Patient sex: M
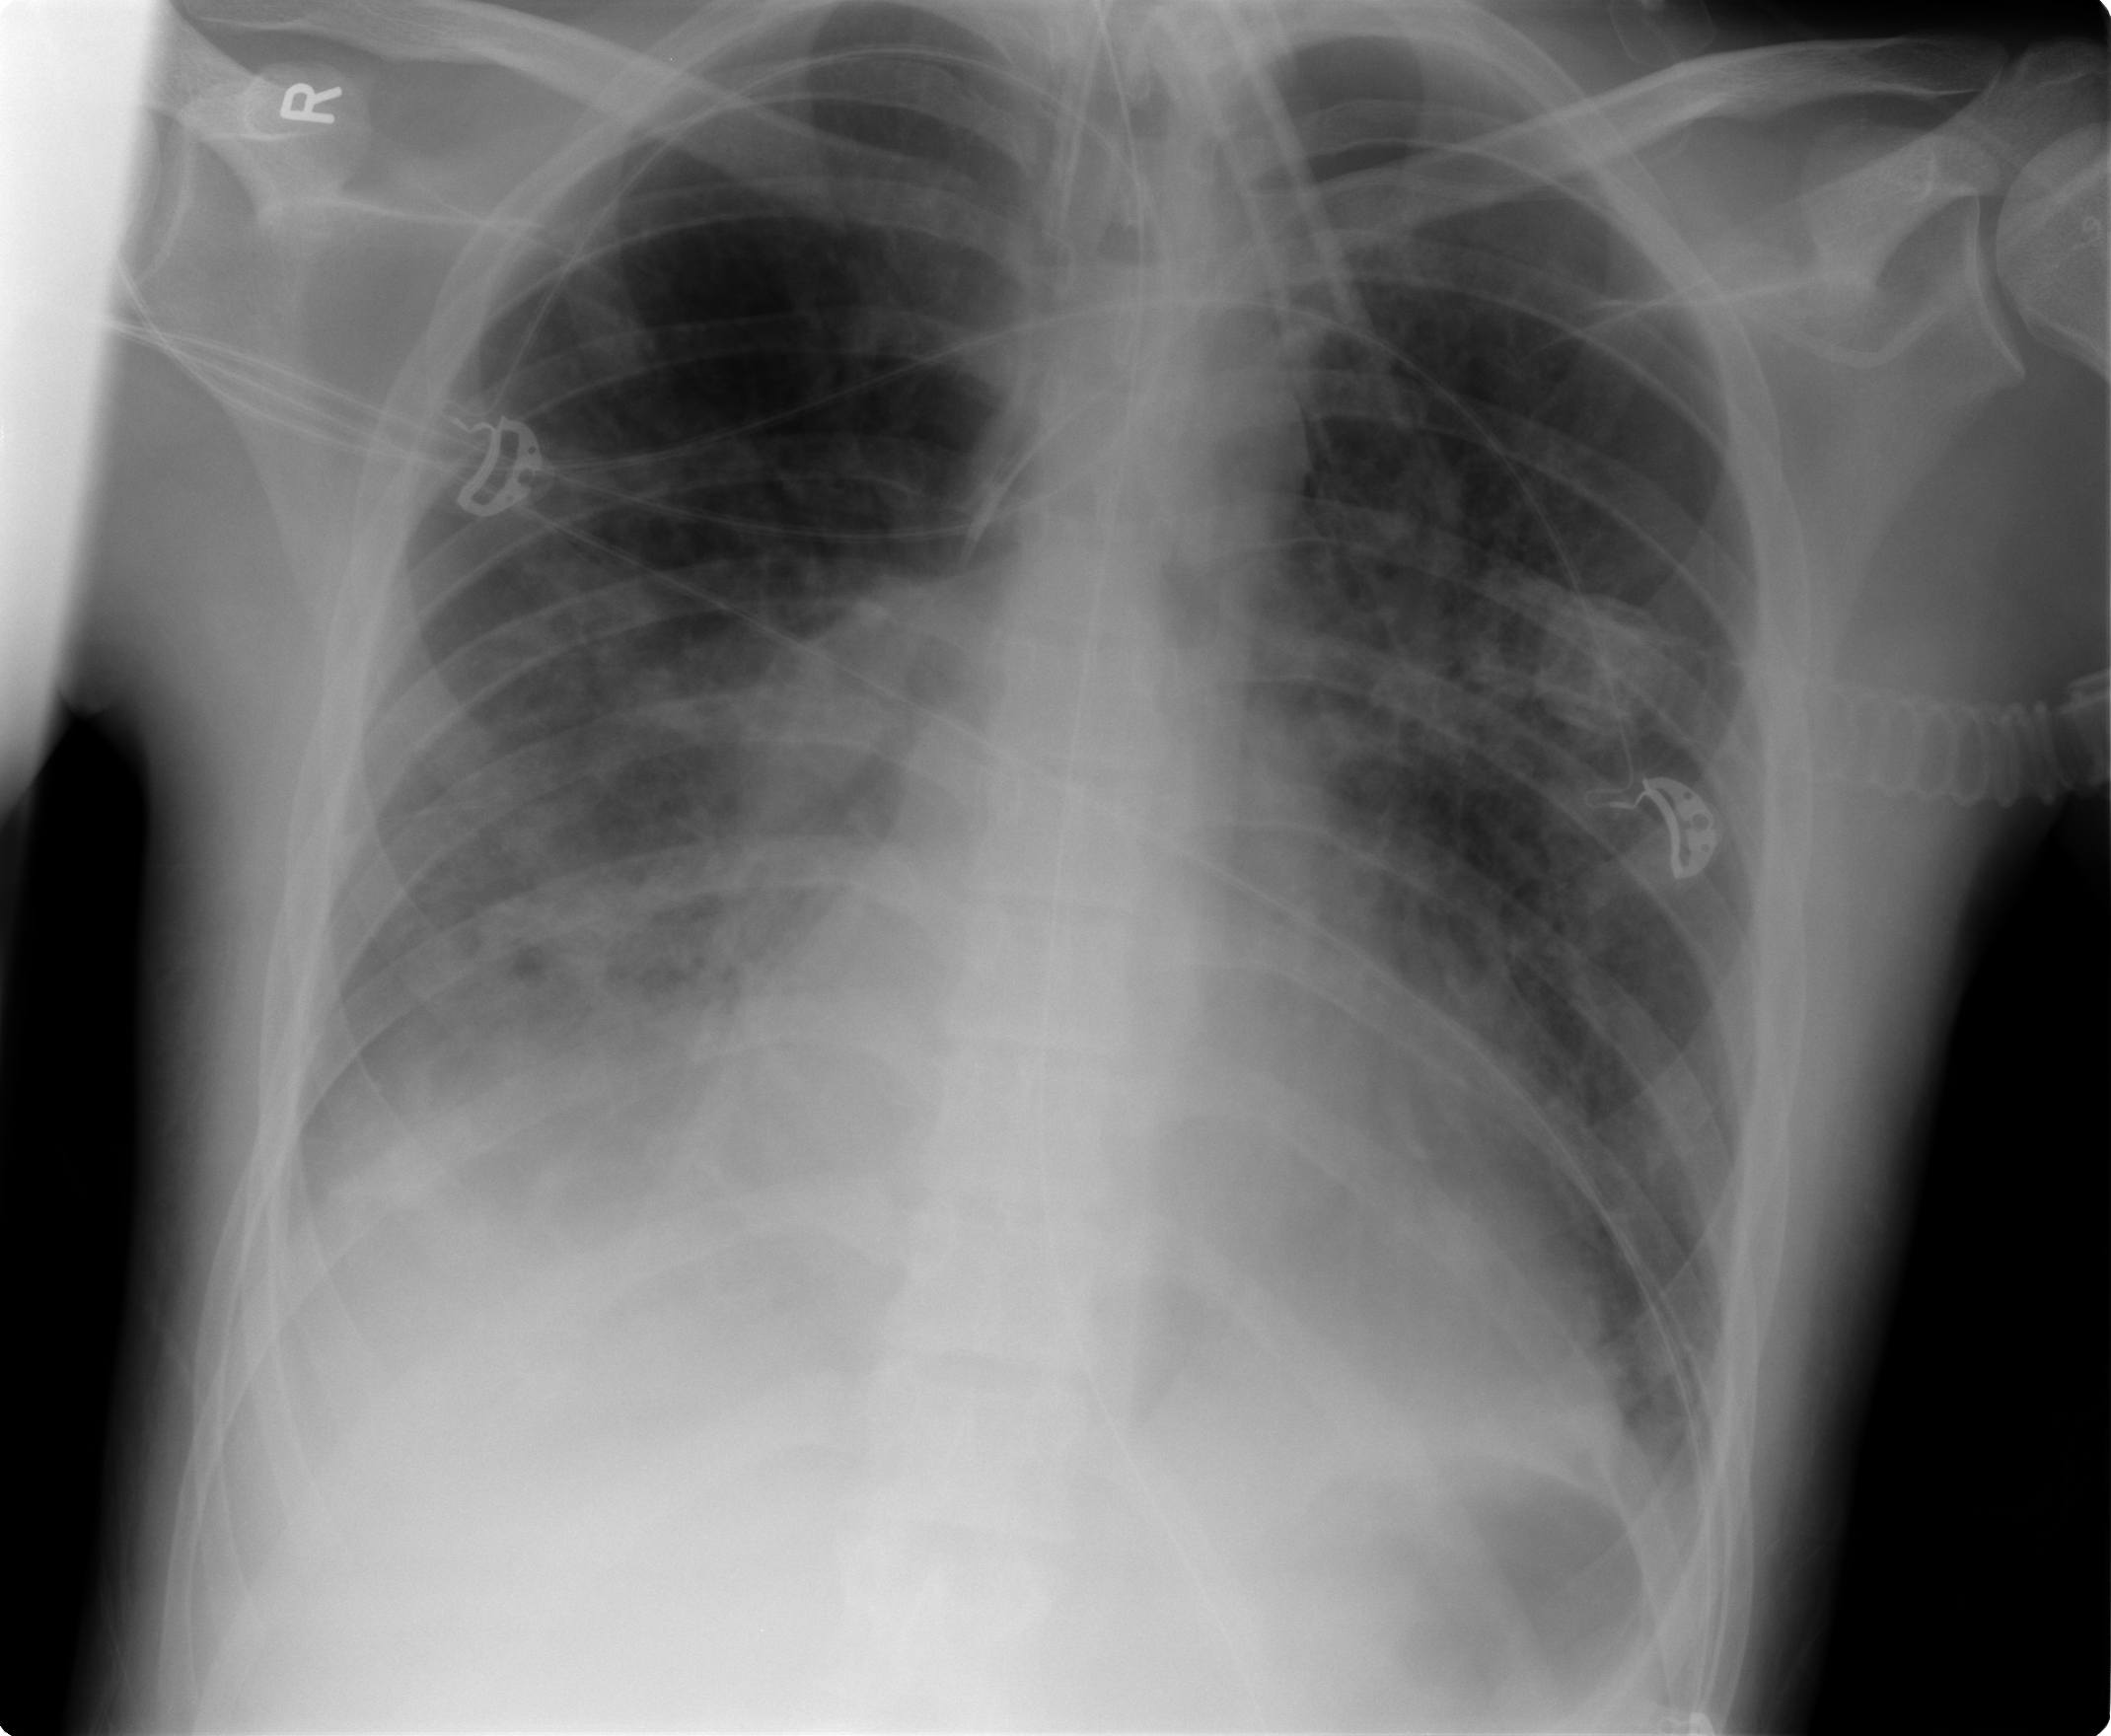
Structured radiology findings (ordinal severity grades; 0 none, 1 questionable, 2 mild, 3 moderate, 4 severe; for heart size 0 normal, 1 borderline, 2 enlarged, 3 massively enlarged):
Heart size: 2
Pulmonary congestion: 2
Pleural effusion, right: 3
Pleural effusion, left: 2
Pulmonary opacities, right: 3
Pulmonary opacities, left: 3
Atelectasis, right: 2
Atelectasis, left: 2